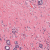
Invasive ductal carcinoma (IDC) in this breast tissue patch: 0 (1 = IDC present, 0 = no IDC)